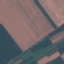
Land use / land cover class: AnnualCrop